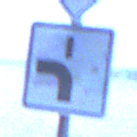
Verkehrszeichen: VerlaufVorfahrtsstrasse5
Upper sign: Vorfahrtsstrasse
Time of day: Dawn
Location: Outdoor (Urban)
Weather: PartlyCloudy
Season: NotSpecified
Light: Natural